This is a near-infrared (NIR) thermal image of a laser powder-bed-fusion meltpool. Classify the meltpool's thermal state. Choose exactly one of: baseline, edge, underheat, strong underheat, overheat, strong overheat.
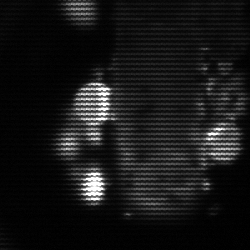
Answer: strong underheat